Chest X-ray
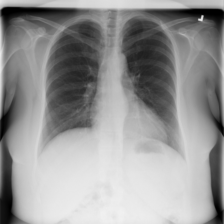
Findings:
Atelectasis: negative
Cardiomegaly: negative
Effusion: negative
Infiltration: positive
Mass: negative
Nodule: negative
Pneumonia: negative
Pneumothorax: negative
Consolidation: negative
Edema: negative
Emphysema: negative
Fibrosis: negative
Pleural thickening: negative
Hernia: negative